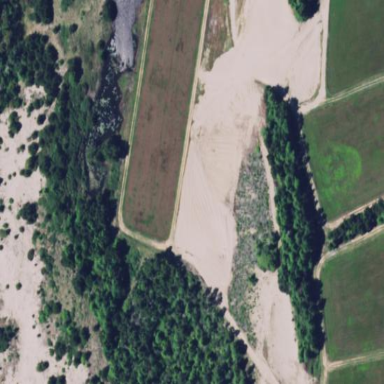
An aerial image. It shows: Farmland with cranberries as the crop.